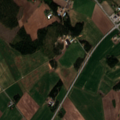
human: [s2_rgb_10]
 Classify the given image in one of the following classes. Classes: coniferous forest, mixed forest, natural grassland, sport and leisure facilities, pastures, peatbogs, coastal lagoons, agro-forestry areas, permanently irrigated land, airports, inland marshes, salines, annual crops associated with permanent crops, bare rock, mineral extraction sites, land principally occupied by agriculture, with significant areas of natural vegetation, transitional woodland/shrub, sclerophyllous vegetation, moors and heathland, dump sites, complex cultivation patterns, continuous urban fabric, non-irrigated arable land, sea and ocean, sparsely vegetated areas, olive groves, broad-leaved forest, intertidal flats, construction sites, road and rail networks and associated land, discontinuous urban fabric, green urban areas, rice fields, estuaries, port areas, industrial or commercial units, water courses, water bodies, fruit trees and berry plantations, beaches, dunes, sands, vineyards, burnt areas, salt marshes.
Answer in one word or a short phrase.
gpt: non-irrigated arable land, land principally occupied by agriculture, with significant areas of natural vegetation, coniferous forest